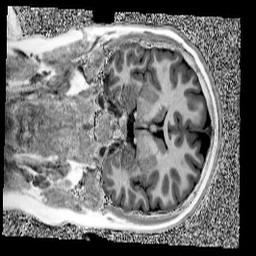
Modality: UNIT1
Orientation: coronal
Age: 10
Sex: female
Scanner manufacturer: siemens
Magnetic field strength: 3 T
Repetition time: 4 s
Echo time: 0.00303 s